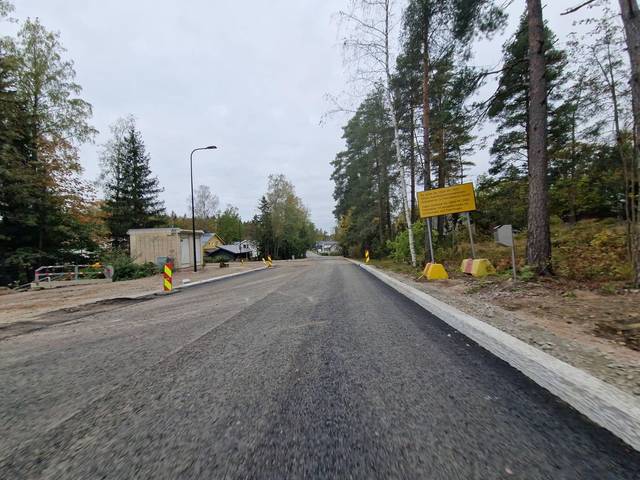
Region: Finland
Coordinates: 60.266, 24.895